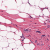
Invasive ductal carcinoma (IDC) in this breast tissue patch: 0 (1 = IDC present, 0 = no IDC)